Question: I am trying to fetch a div element of class "mno" from abc.php into xyz.php
<URL>
The url points to the script but the second alert box does not display anything, not even "NULL" - also console.log gives nothing. I am new to ajax so may be missing sumthing trivial thanks in advance
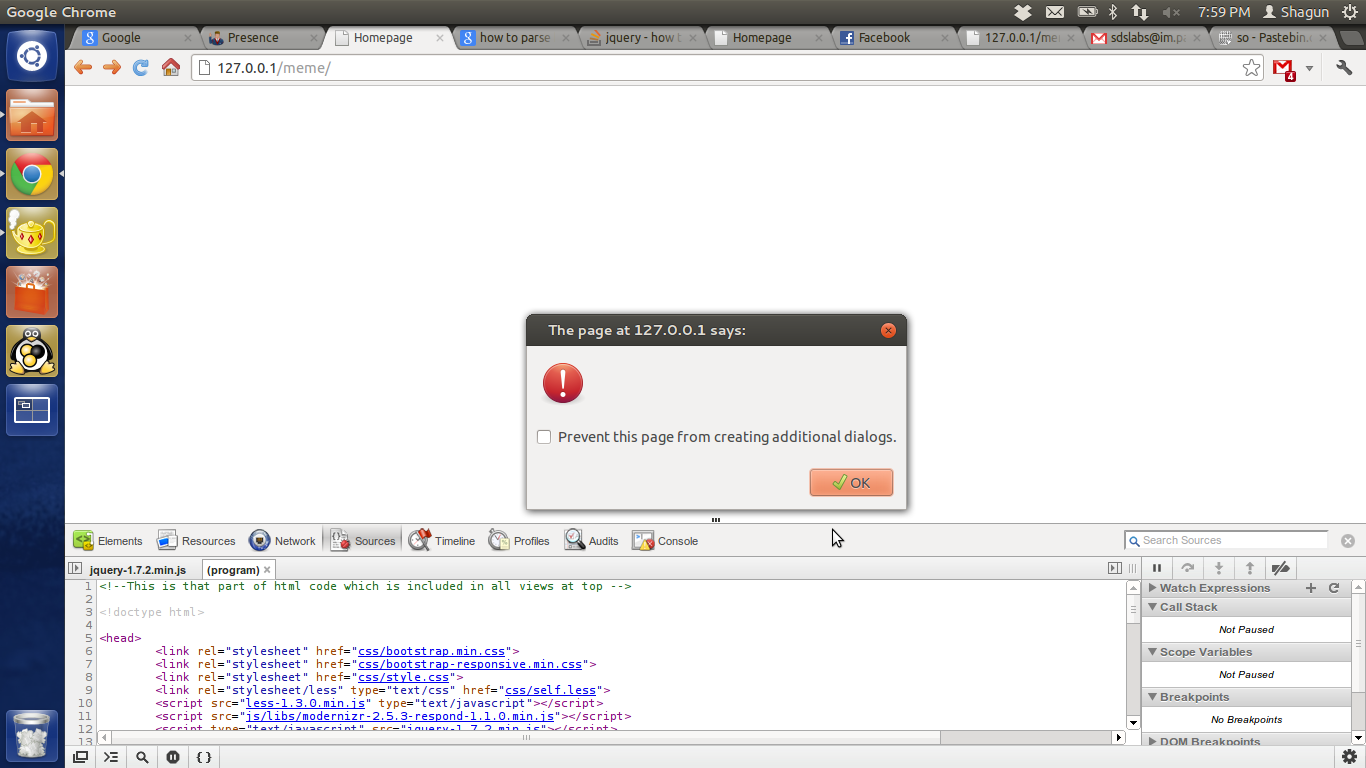
Answer: use <URL> if the file you want to acces is in the same server.
'''
$("div").load("abc.php div.mno");
'''